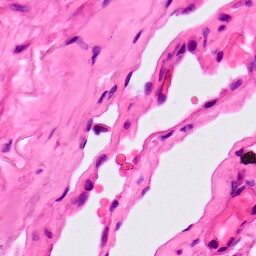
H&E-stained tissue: Lung